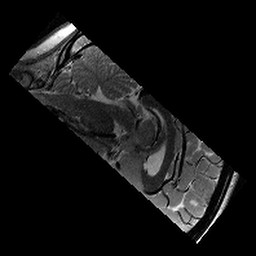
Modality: T2w
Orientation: sagittal
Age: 10
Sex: female
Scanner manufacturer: siemens
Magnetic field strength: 3 T
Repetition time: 9.23 s
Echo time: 0.067 s